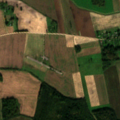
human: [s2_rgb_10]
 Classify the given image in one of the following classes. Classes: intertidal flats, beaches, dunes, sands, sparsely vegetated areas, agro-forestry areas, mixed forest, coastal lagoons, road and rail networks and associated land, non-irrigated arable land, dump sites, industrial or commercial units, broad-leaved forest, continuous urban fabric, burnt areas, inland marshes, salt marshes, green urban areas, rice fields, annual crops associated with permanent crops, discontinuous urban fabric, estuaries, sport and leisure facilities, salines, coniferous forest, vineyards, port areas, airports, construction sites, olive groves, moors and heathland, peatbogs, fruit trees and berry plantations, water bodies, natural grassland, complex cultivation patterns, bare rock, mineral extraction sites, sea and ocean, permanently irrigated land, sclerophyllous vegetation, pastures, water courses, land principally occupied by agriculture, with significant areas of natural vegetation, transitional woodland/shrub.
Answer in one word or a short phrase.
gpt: discontinuous urban fabric, non-irrigated arable land, broad-leaved forest